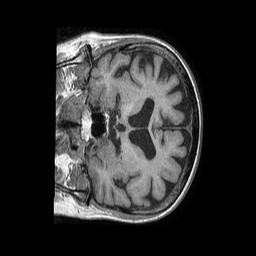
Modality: T1w
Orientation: coronal
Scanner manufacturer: philips
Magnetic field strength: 1.5 T
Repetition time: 0.008048 s
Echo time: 0.003755 s